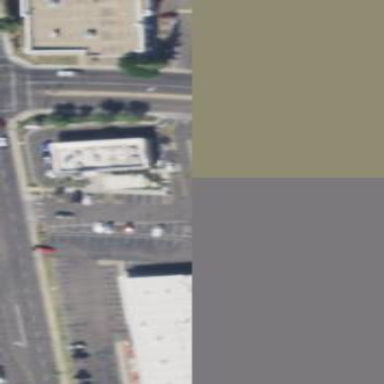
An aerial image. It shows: Parking area with asphalt surface.